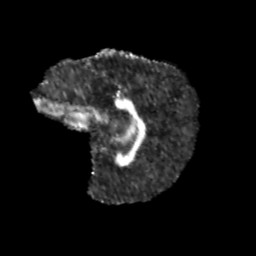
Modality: FA
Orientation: sagittal
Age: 9
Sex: female
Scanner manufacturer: siemens
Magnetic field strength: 3 T
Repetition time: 3.8 s
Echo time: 0.07 s